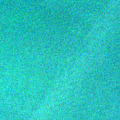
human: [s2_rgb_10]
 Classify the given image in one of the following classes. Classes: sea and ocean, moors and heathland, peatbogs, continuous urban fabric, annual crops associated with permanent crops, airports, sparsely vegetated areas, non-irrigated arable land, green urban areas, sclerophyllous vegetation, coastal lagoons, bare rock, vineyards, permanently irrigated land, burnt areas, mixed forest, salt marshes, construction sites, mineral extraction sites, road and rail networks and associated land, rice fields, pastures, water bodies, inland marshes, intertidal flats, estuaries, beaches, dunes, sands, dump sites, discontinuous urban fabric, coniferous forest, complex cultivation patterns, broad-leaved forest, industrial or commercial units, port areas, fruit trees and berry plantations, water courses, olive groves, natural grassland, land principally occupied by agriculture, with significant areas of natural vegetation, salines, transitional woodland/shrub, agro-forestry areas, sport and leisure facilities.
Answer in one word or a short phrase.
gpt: sea and ocean